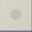
Piece: xx